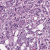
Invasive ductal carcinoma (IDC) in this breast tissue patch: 1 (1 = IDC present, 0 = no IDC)